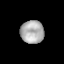
Tissue: prostate
Cell type: Fibroblasts
Senescence score: 0.8635
Nuclear area (px): 514
Mean DAPI intensity: 178.056